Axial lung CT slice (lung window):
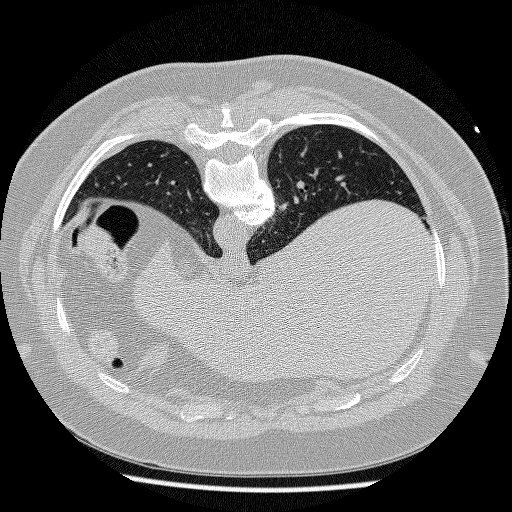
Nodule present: no